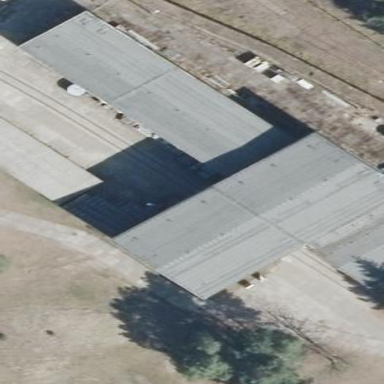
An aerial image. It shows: Industrial building.